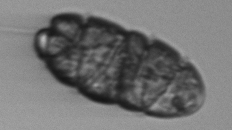
Label: Margalefidinium